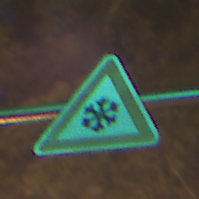
Verkehrszeichen: SchneeOderEisglaette
Umgebung: Outdoor, Urban
Tageszeit: Night
Wetter: PartlyCloudy
Licht: Artificial
Jahreszeit: NotSpecified
Kontrast: HighContrast